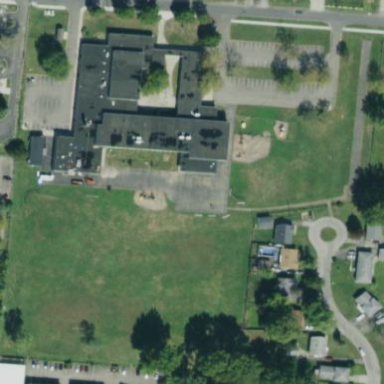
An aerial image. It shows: School.